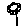
Label: flower